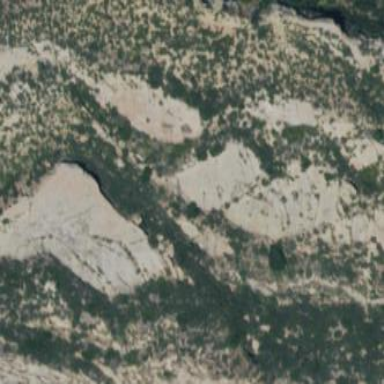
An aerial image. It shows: Landscape dominated by bare rock.